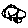
Label: car